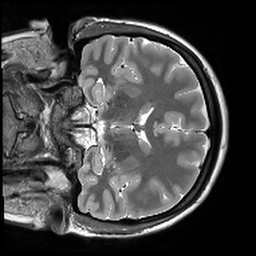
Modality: T2starw
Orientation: coronal
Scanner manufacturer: siemens
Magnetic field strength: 3 T
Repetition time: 9.86 s
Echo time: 0.05 s